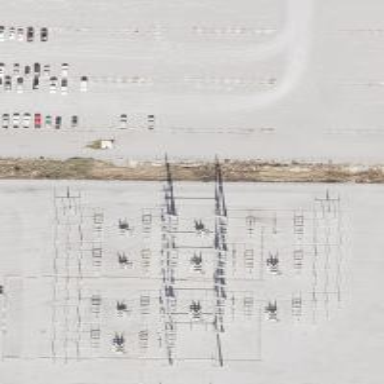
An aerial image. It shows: Switch for power supply.